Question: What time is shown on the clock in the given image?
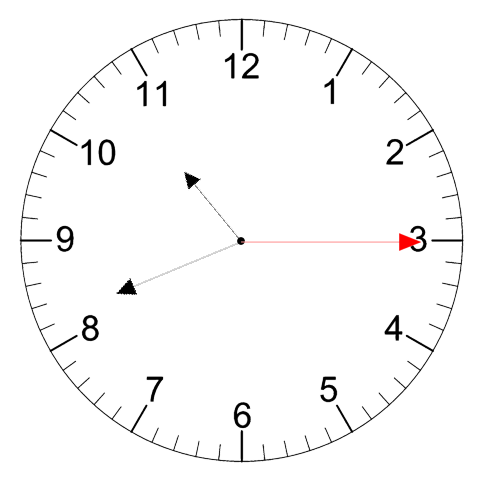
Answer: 10:41:15